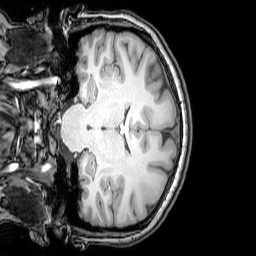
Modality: T1w
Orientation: coronal
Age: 24
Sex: female
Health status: healthy
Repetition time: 0.081 s
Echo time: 0.037 s